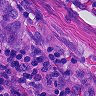
Metastatic tissue present: yes